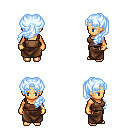
a pixel art fantasy rpg character, female body template, human, tanned skin, brown pirate shirt, robe skirt, white cyan princess hairstyle, bracelets, four views (front, back, left, right), 2x2 character sprite sheet, small pixel art, hard edges, no anti-aliasing